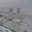
Label: 4